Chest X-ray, PA view. Patient: 76 years old, sex M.
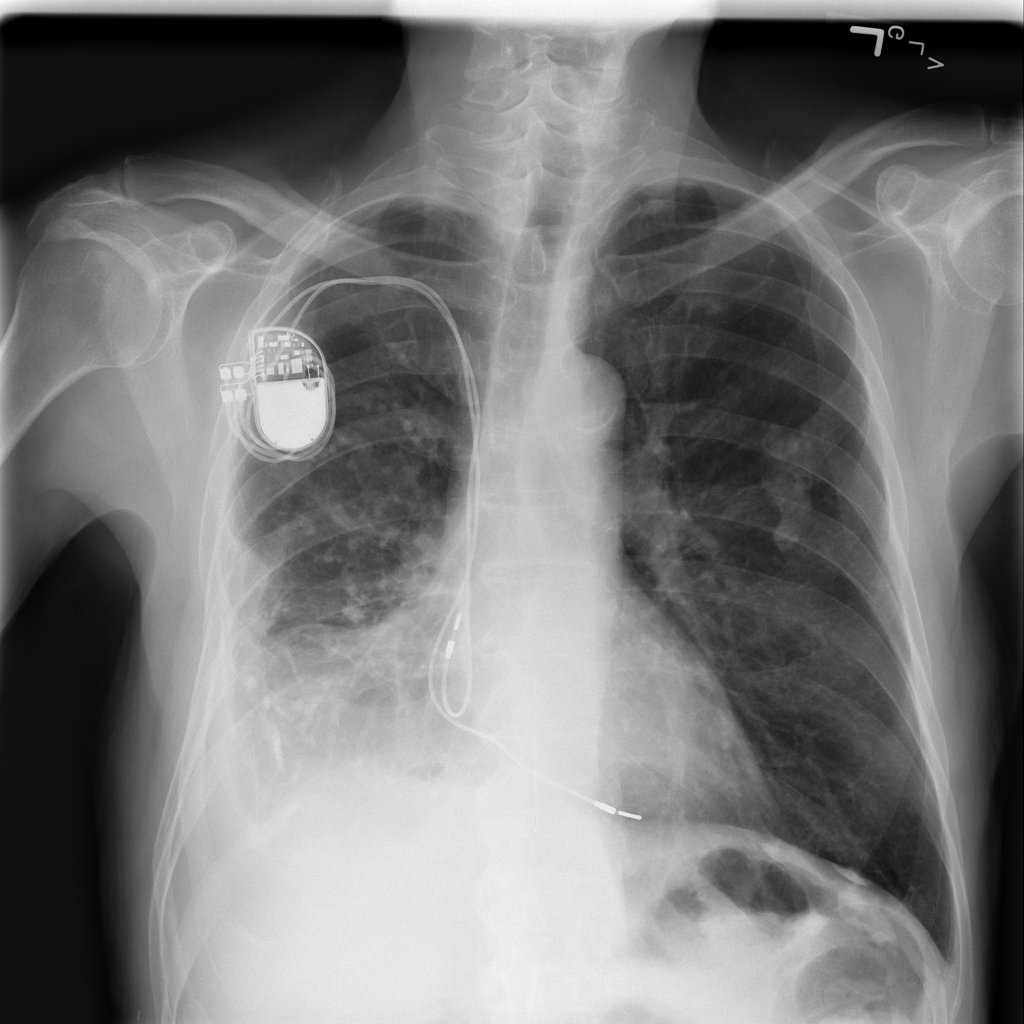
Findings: No Finding